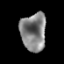
Tissue: prostate
Cell type: Epithelial cells
Senescence score: 0.3404
Nuclear area (px): 951
Mean DAPI intensity: 130.593